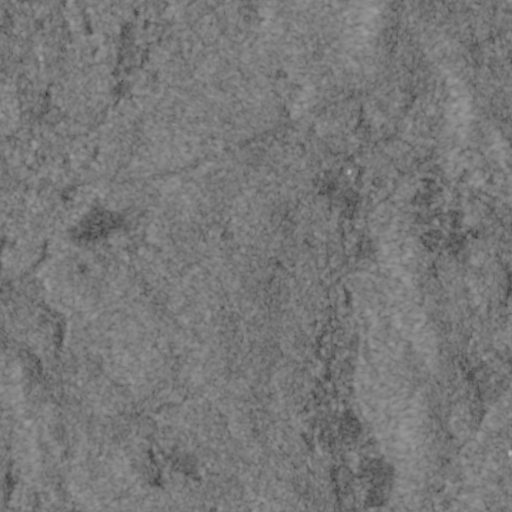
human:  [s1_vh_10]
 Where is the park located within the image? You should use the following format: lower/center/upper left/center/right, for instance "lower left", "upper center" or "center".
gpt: The park is located in the lower right of the image.
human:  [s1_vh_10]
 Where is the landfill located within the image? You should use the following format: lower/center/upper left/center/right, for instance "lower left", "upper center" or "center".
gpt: There is no landfill in the image.

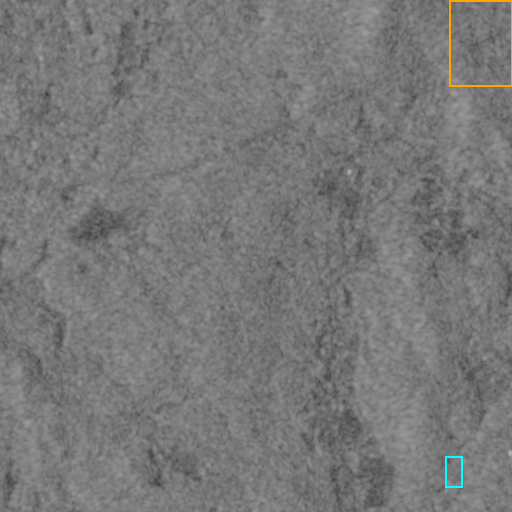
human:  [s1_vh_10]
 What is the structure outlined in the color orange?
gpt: The structure outlined in orange is a crop field.
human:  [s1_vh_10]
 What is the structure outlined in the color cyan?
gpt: The structure outlined in cyan is a park.
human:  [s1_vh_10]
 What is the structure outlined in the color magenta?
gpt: There is no magenta outline.